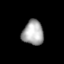
Tissue: lung
Cell type: Others
Senescence score: 0.2198
Nuclear area (px): 507
Mean DAPI intensity: 168.734